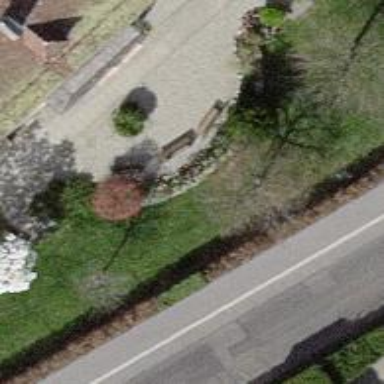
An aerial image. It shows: Bench for seating.